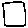
Label: square